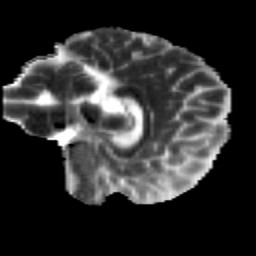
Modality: MD
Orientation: sagittal
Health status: healthy
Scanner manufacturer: siemens
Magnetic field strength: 3 T
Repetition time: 10.6 s
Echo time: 0.092 s